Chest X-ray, PA view. Patient: 49 years old, sex F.
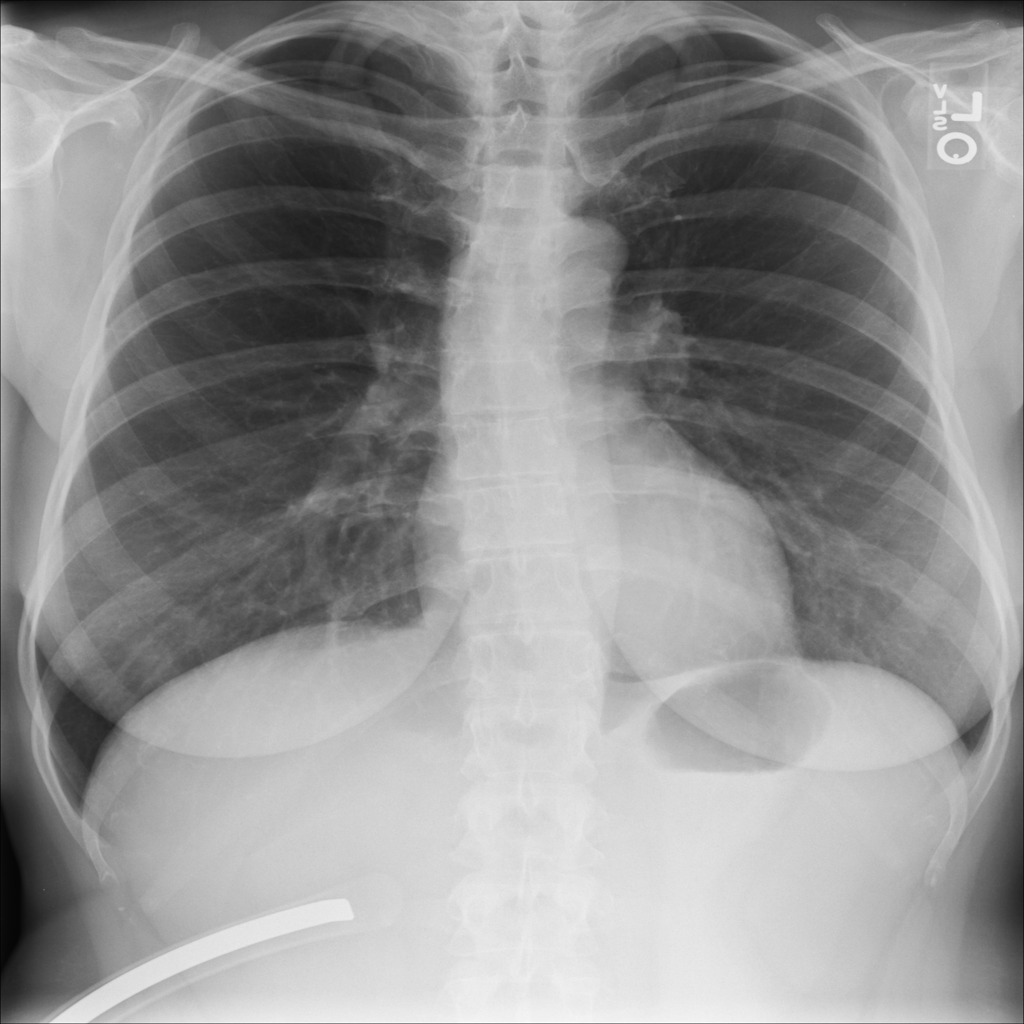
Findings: No Finding